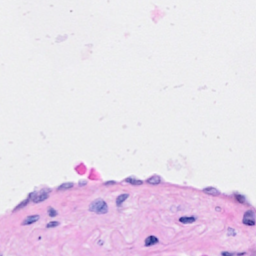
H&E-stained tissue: Breast